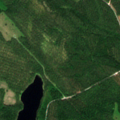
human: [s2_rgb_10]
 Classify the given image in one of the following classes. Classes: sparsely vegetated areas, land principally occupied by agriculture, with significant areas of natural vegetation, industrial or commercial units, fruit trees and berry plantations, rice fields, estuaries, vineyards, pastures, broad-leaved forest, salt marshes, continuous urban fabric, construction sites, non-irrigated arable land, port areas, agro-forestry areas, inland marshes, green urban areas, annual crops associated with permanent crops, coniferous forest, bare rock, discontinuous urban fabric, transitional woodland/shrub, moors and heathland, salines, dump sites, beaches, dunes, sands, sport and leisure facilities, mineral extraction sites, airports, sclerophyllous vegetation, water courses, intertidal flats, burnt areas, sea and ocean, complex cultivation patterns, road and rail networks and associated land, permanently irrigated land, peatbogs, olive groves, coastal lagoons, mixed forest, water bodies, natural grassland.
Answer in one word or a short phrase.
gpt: coniferous forest, mixed forest